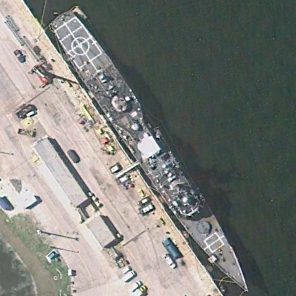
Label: cruiser